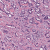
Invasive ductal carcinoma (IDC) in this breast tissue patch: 1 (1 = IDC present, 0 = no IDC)